Field crop: maize
Growth stage: 2
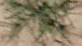
Species: salsola